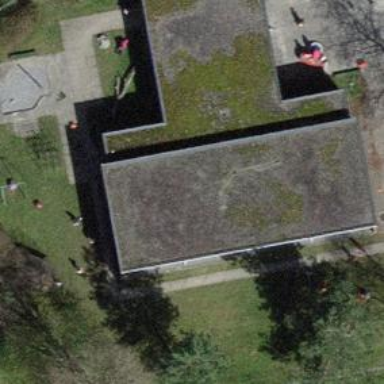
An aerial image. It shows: Hut with flat roof.